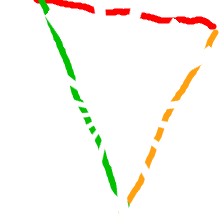
Shape: triangle